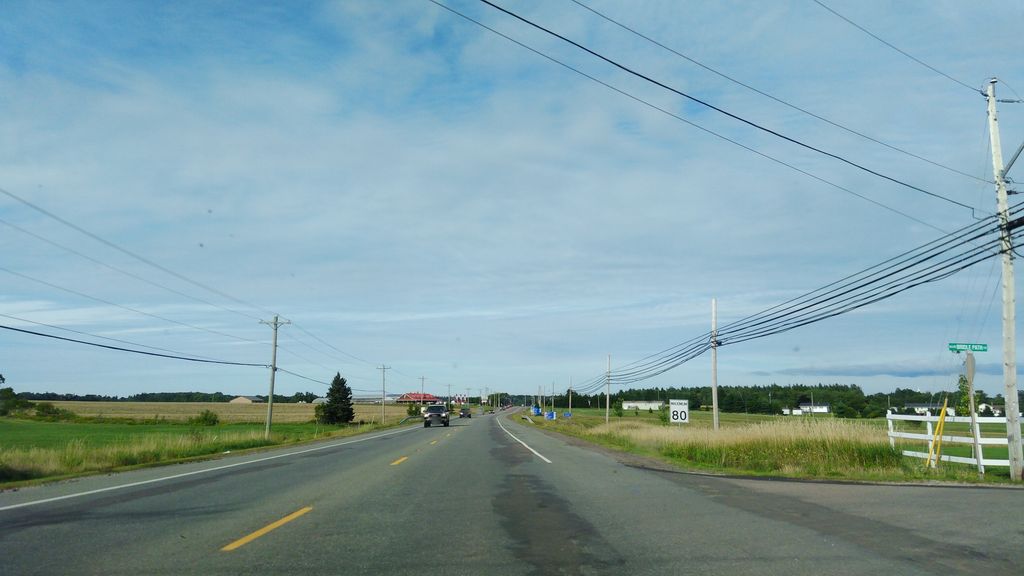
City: charlottetown